Question: I'm trying to use 'a4j:poll' component for ajax reloading a datatable after some time interval. It's working fine, but when the table is automatically reloaded and I use the tools (edit/delete row) in the last column, datatable (all the rows) disappears and I have to load it manually (using 'h:commandButton')..
Here's part of my code:
'''
<h:form>
<a4j:poll id="poll" interval="30000" action="#{bean.load}" enabled="#{bean.pollEnabled}" render="list" />
</h:form>
<h:form id="list" ...>
<rich:dataTable id="table" var="item" value="#{bean.model}">
...
'''
A button which is calling the same load method:
'''
<h:commandButton id="btn" action="#{bean.load}" ... />
'''
When I reload it using button, I can use the tools in the last column. Don't you know why?

- 'a4j:poll'- '@ViewScoped'
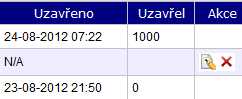
Answer: >
I don't do RichFaces, but I that this problem is in some way related to <URL>.
In your particular case, placing the '<a4j:poll>' in the same form as the table should solve the problem. I'm not sure why that was placed in a separate form in first place, but that seems just unnecessary.